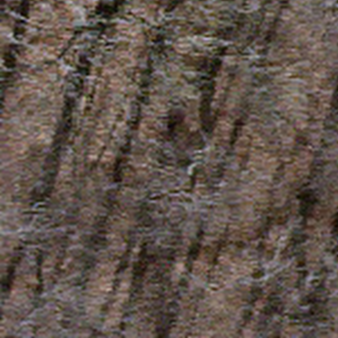
Label: other